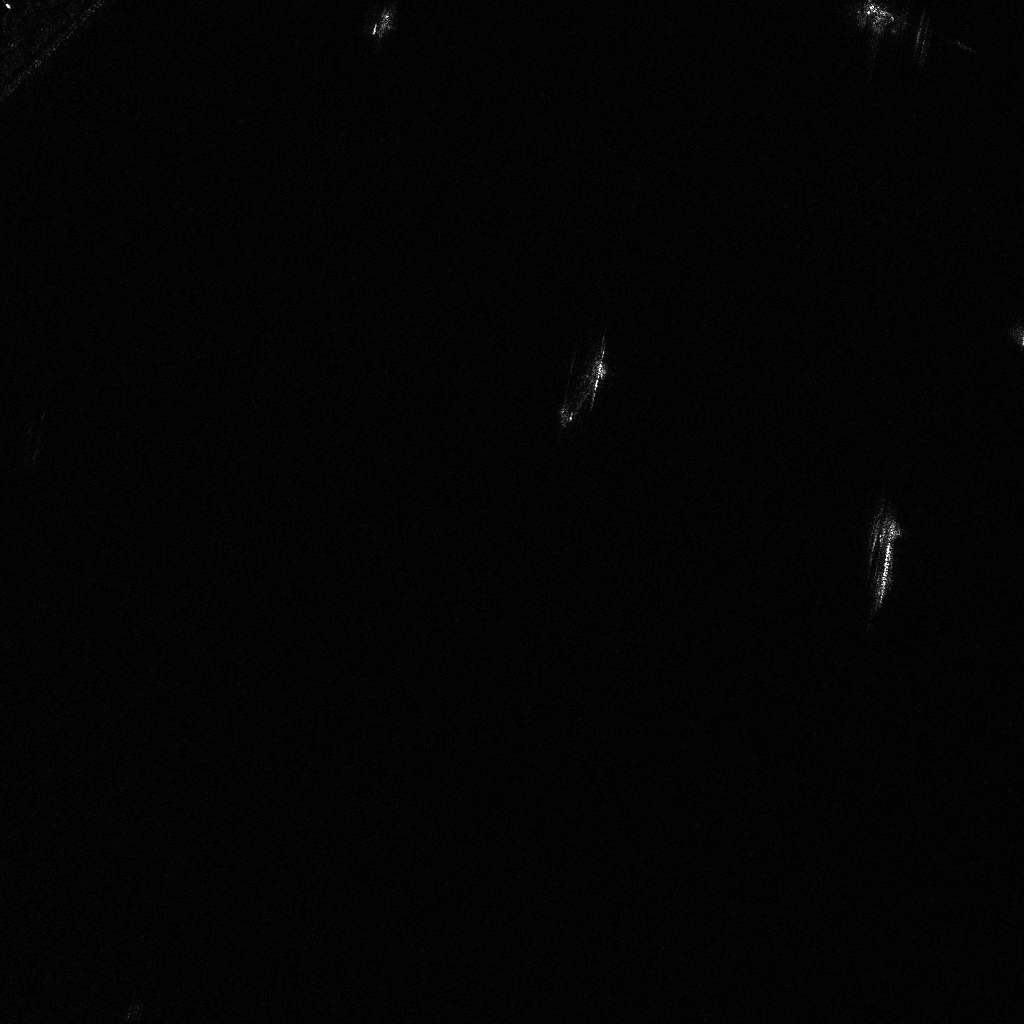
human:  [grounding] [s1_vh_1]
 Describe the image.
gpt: In the satellite image, there is  <ref>1 large container </ref> <box>[[84, 49, 86, 59, 6]]</box> located at right,  <ref>1 large container </ref> <box>[[56, 33, 58, 41, 35]]</box> located at center.